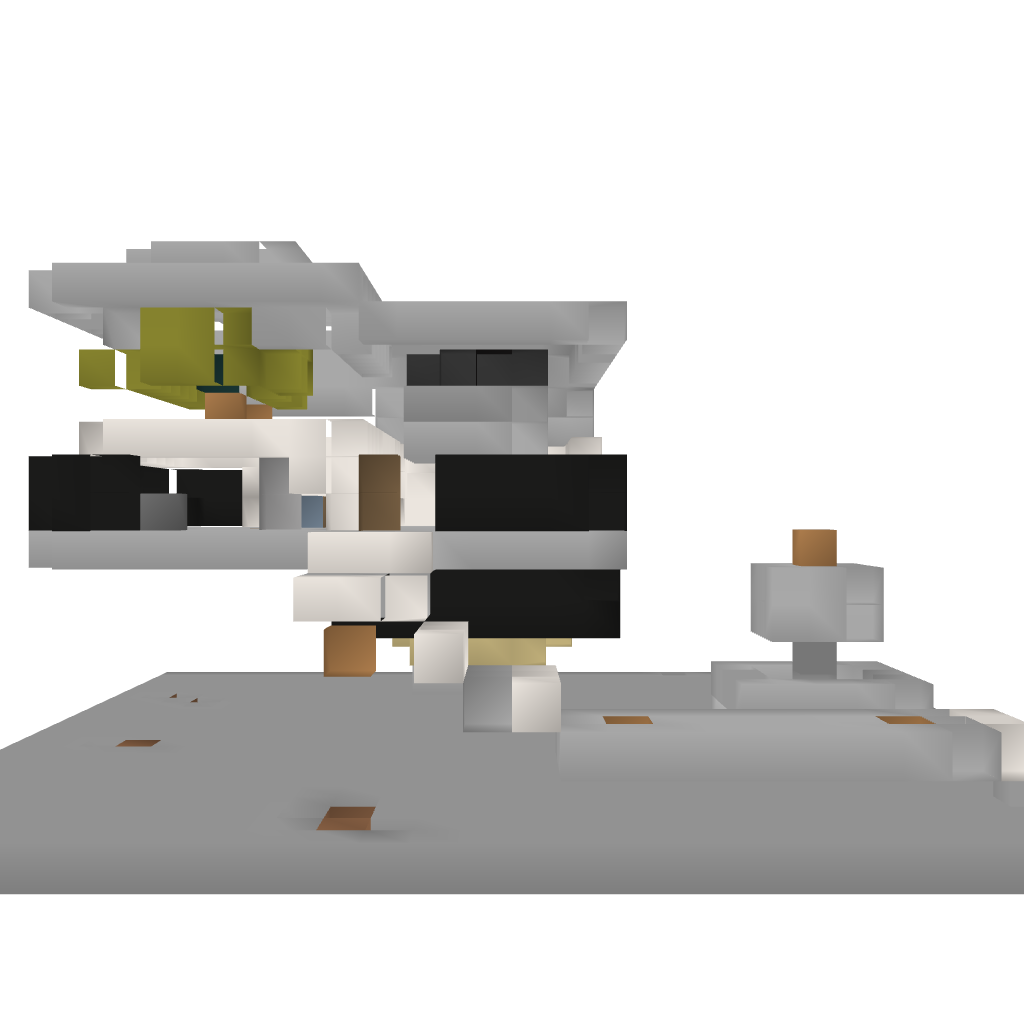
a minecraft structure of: Ambages